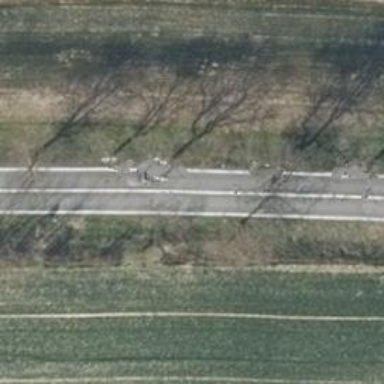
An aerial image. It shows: Row of deciduous broadleaved trees.